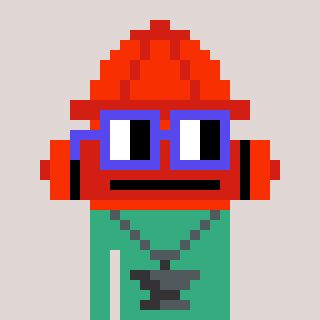
a pixel art character with square blue glasses, a fire hydrant-shaped head and a teal-colored body on a warm background